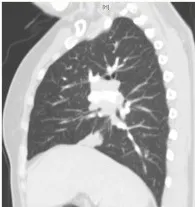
CT scan and lung biopsies of the reported patient.
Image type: radiology (ct)